Question: i have written this code to write the contents of the list in a text file
'''
def writefile(daymonths):
filename = "/Users/admin/Documents/Month.txt"
outputfile = open(filename, "w")
months = ["{}
".format(month) for month in daymonths]
outputfile.writelines(months)
outputfile.close()
'''
but the file shows only one last item, i have tried using outputfile.write(), but still not showing whole list.
textfile screenshot below

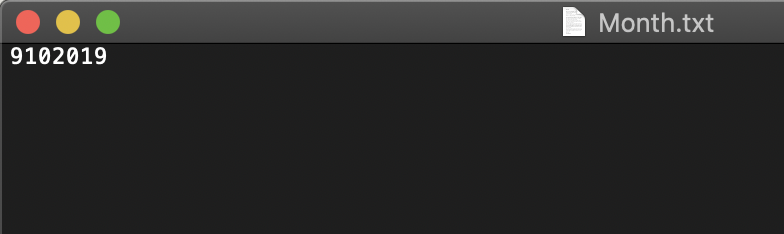
Answer: There is indentation error in your code. If 'writelines()' is not working, then try using for loop. Write for _ in months, outputfile.write(_). Your code:
'''
def writefile(daymonths):
filename = "/Users/admin/Documents/Month.txt"
outputfile = open(filename, "a")
months = ["{}
".format(month) for month in daymonths]
for i in months:
outputfile.write(i)
outputfile.close()
'''